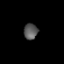
Tissue: prostate
Cell type: T cells
Senescence score: 0.3581
Nuclear area (px): 220
Mean DAPI intensity: 86.805